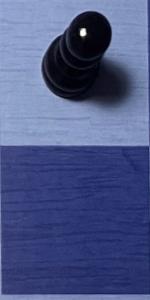
Label: Empty